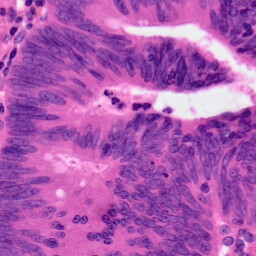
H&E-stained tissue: Colon